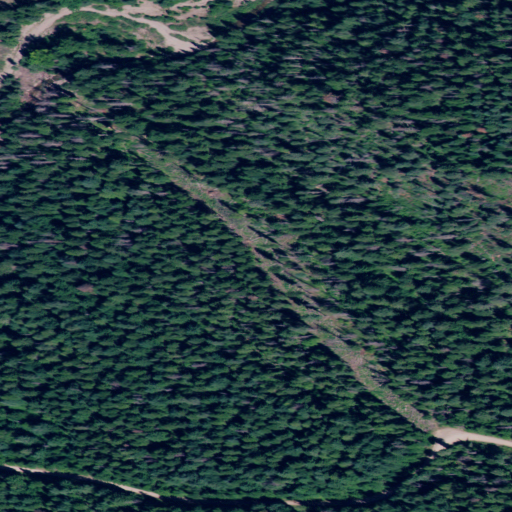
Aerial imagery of valley in Idaho named Bedrock Gulch containing evergreen forest and shrub